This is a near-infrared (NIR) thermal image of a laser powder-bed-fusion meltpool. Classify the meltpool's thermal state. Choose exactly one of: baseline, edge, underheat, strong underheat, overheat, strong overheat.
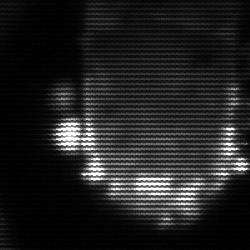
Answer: baseline